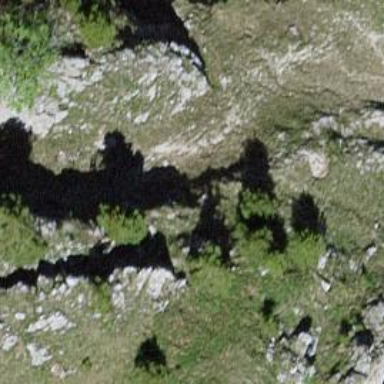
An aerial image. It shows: Natural cliff.